Question: I am trying to add a shortcut to a menu item in my Qt application. I did this using this code:
'''
ui->menuActionConnect->setShortcut(QKeySequence("Meta+D"));
'''
When I run the application, OSX displays the meta key as the ctrl key ('^' instead of ''):

Is there a way to get Qt to display the '' character instead of the '^' character? I have tried replacing 'Meta' with 'Cmd', but this did not work.
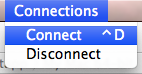
Answer: Use the 'Ctrl' key to get the command key on Mac.
On Mac, 'Ctrl' maps to the command keys and 'Meta' maps to control keys.
On Windows, 'Ctrl' maps to the control keys and 'Meta' maps to the windows key.
See the <URL>.